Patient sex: M
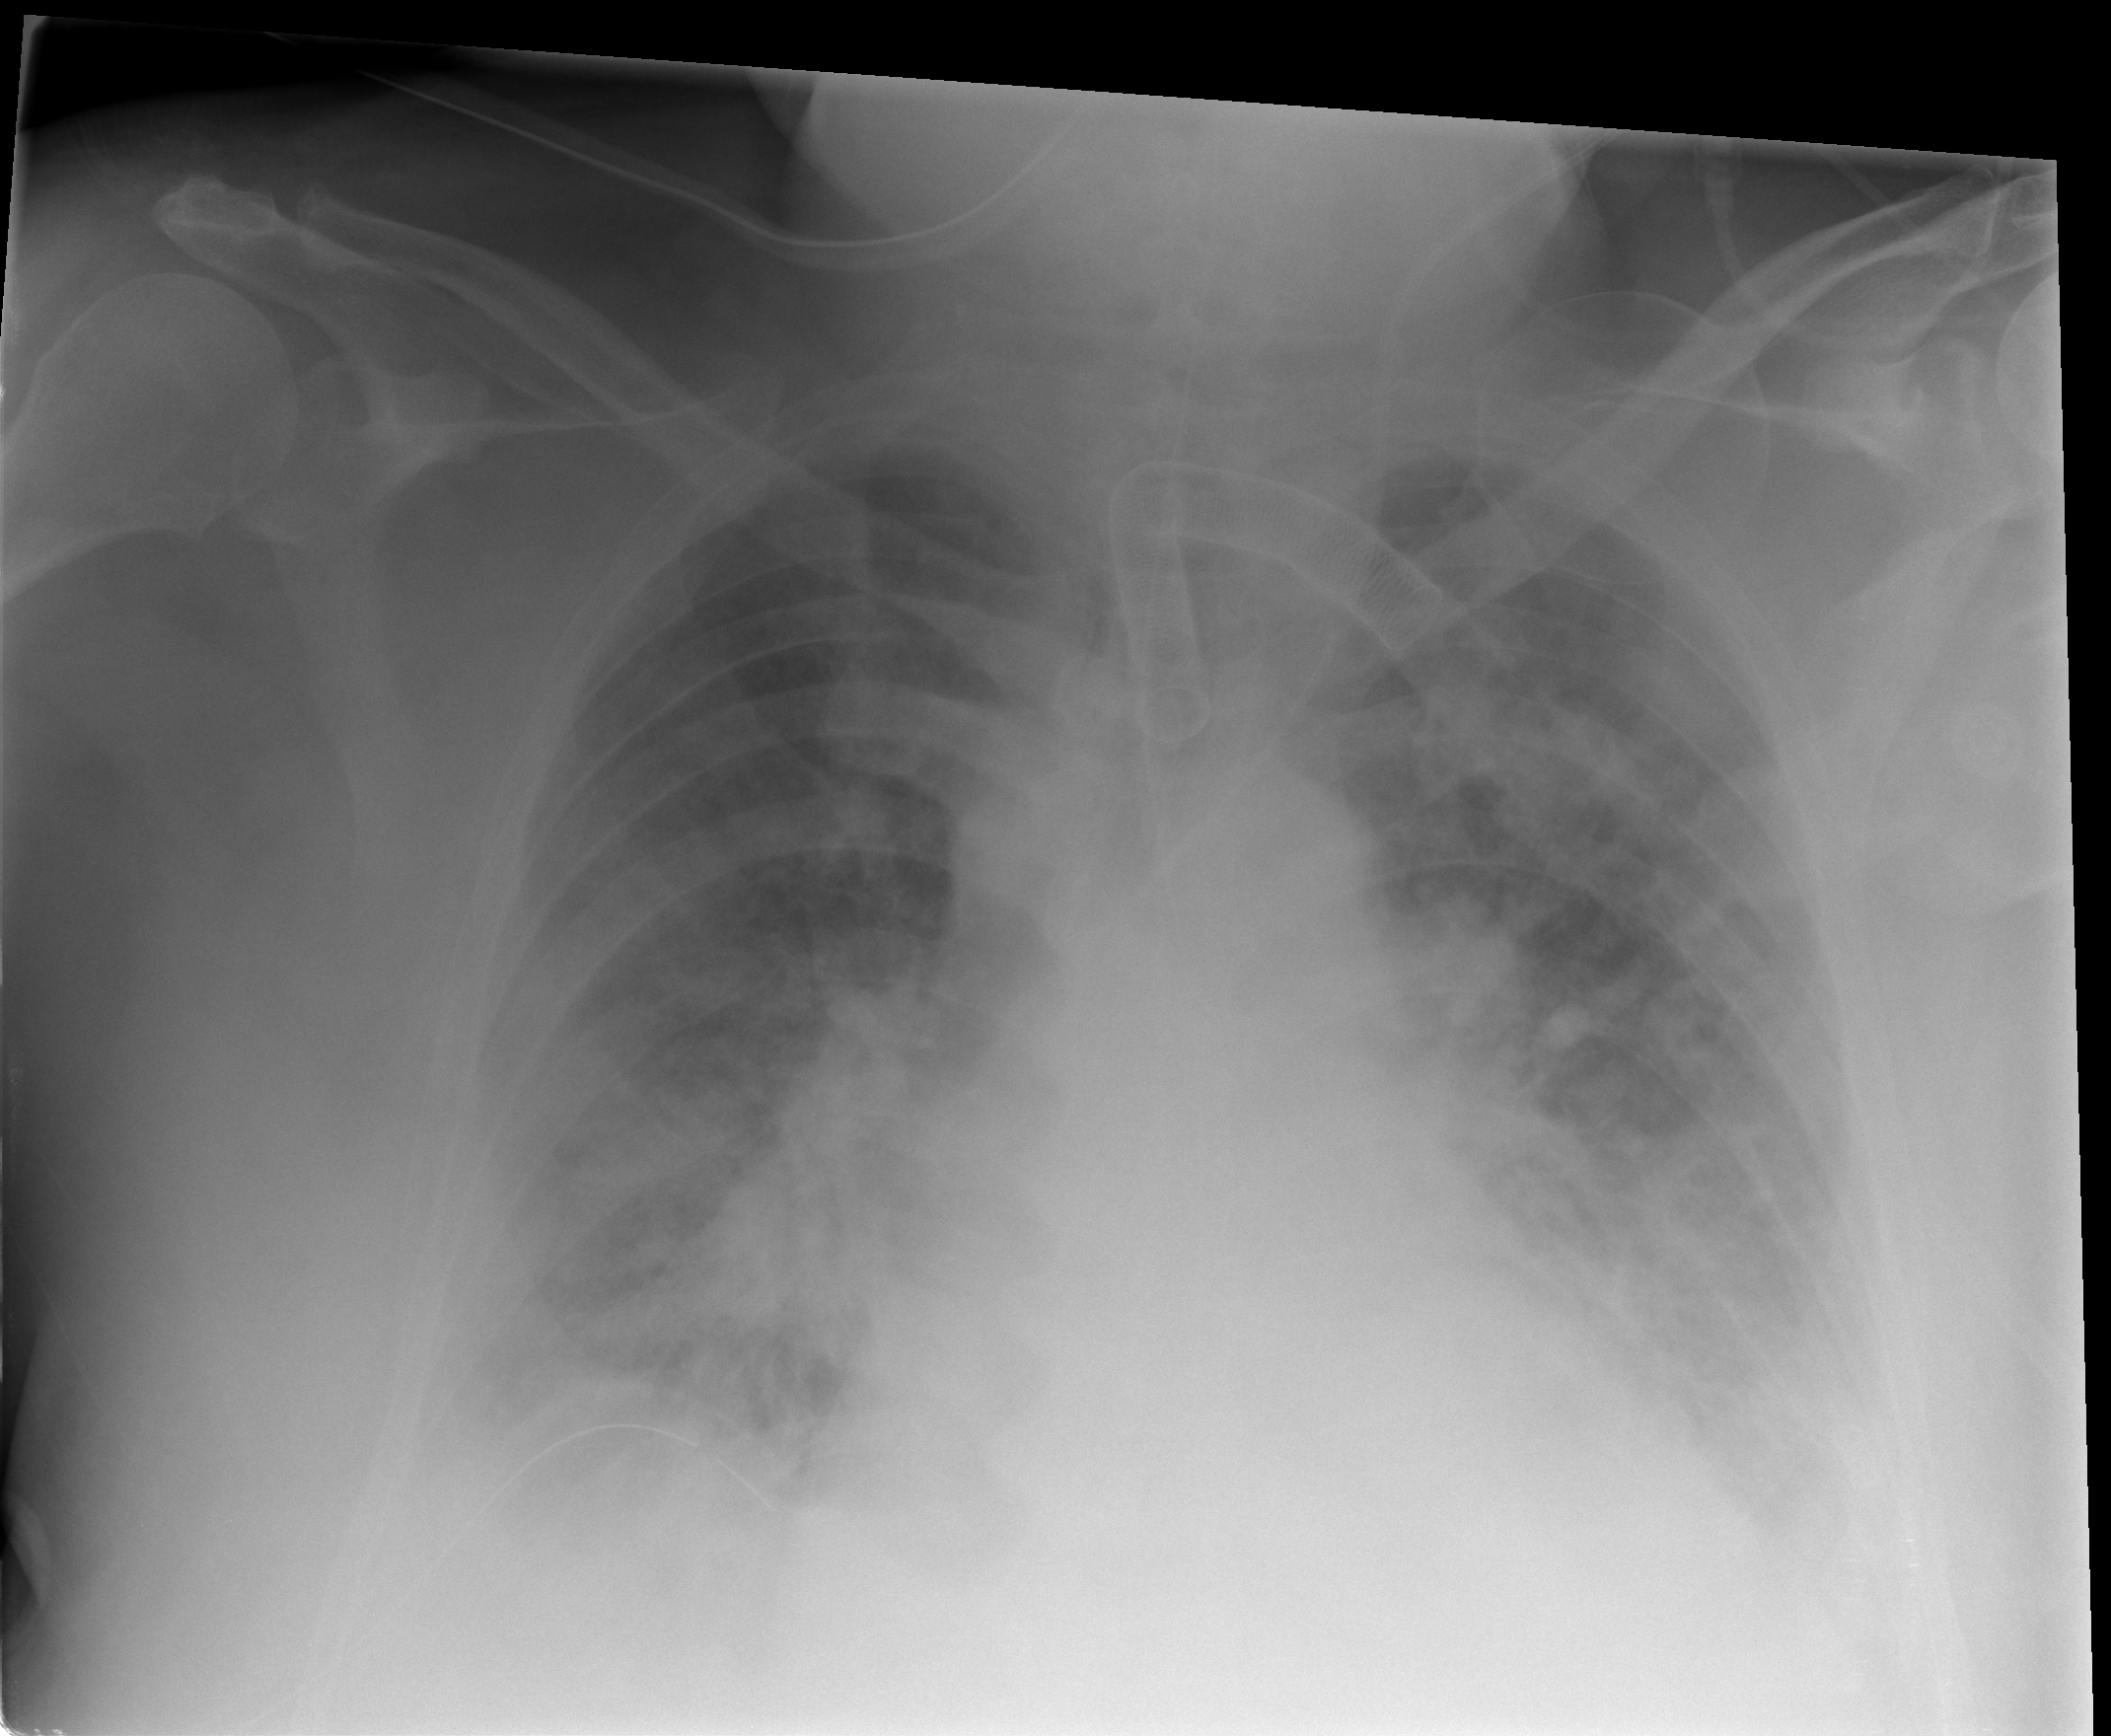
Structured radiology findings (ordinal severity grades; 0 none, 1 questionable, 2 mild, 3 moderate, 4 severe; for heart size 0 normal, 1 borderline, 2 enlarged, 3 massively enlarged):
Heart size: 2
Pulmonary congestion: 3
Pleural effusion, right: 2
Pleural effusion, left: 2
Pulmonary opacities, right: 2
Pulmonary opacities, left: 2
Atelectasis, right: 2
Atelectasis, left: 2